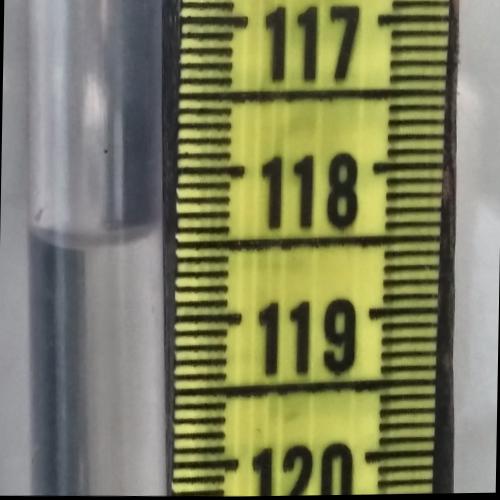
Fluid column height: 118.4 cm